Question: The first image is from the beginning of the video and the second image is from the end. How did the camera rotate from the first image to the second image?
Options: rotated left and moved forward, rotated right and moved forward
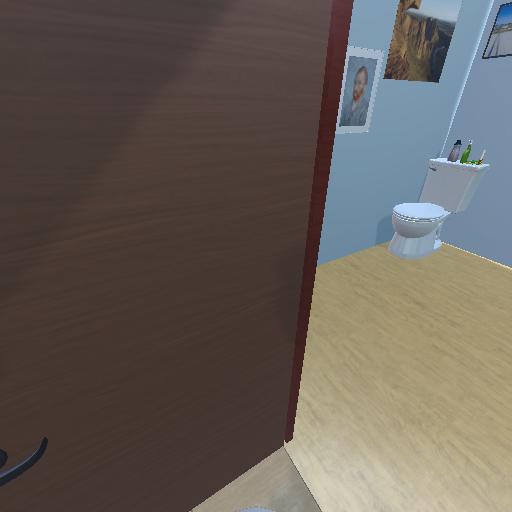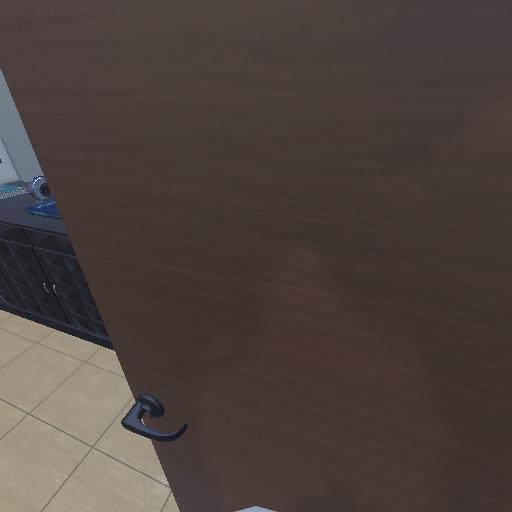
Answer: rotated left and moved forward